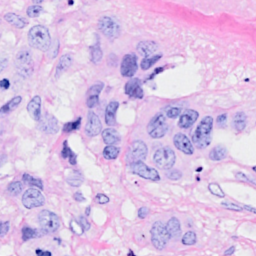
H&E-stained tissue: Breast